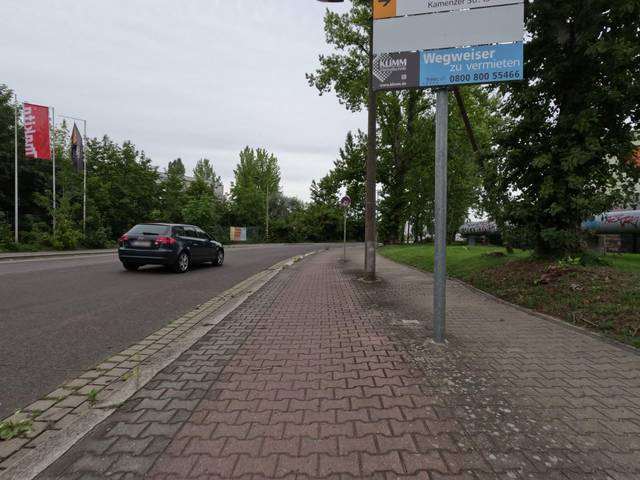
Region: Germany
Coordinates: 51.358, 12.431